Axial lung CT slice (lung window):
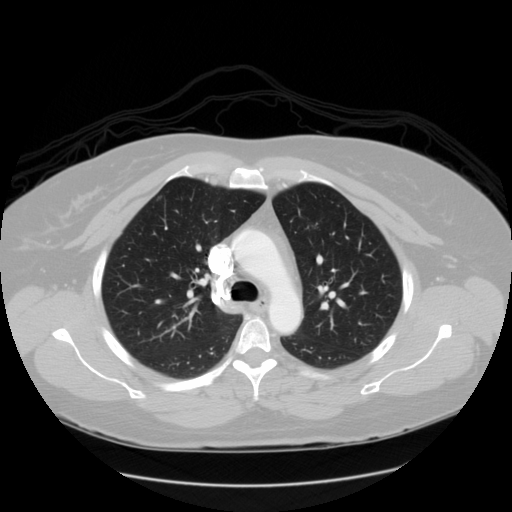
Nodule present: no